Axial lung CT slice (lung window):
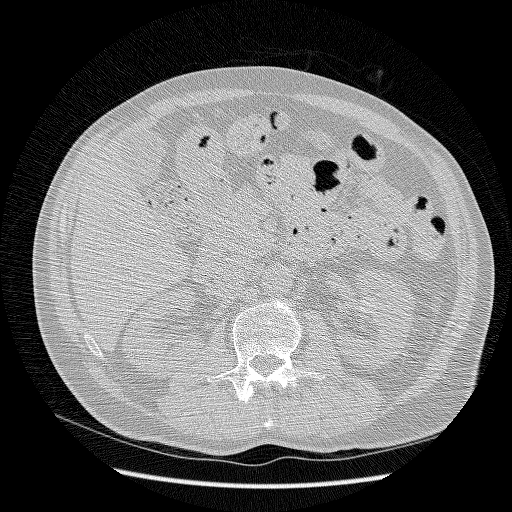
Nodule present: no